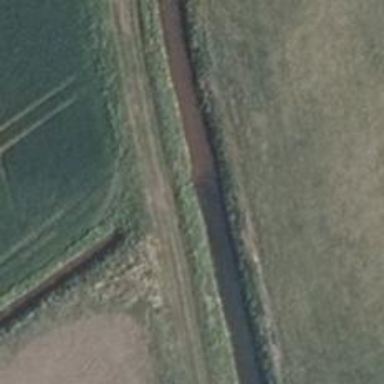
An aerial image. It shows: Culvert tunnel.